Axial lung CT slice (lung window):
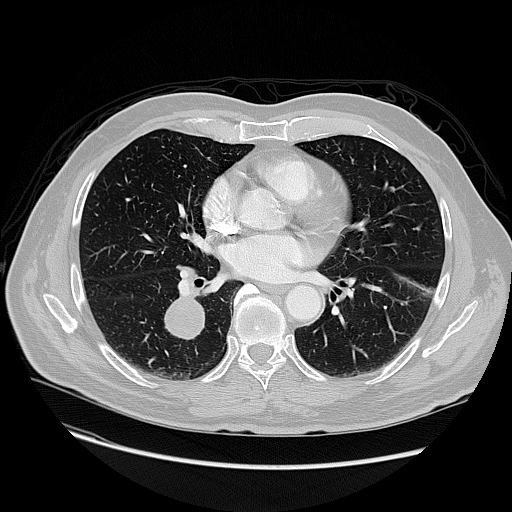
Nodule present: no